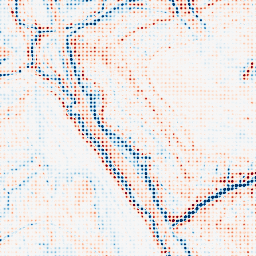
Category: edge_preserving
Decomposition family: bilateral
Decomposition parameters: d: 15
sigma_color: 25
sigma_space: 150
Upsampling method: sinc_hamming
Upsampling parameters: scale: 8
kernel_size: 4
Upsampling scale: 8